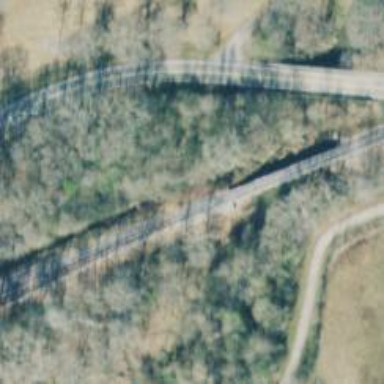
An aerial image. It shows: Bridge over railway line.